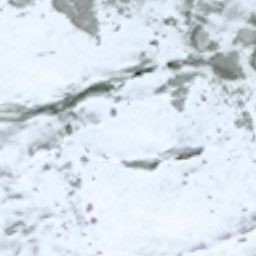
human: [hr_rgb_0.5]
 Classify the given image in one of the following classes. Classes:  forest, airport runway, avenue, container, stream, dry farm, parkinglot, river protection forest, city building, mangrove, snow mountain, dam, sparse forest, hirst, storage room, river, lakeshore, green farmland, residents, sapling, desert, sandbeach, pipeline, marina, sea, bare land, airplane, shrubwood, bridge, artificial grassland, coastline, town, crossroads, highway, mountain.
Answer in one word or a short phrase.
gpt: snow mountain